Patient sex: M
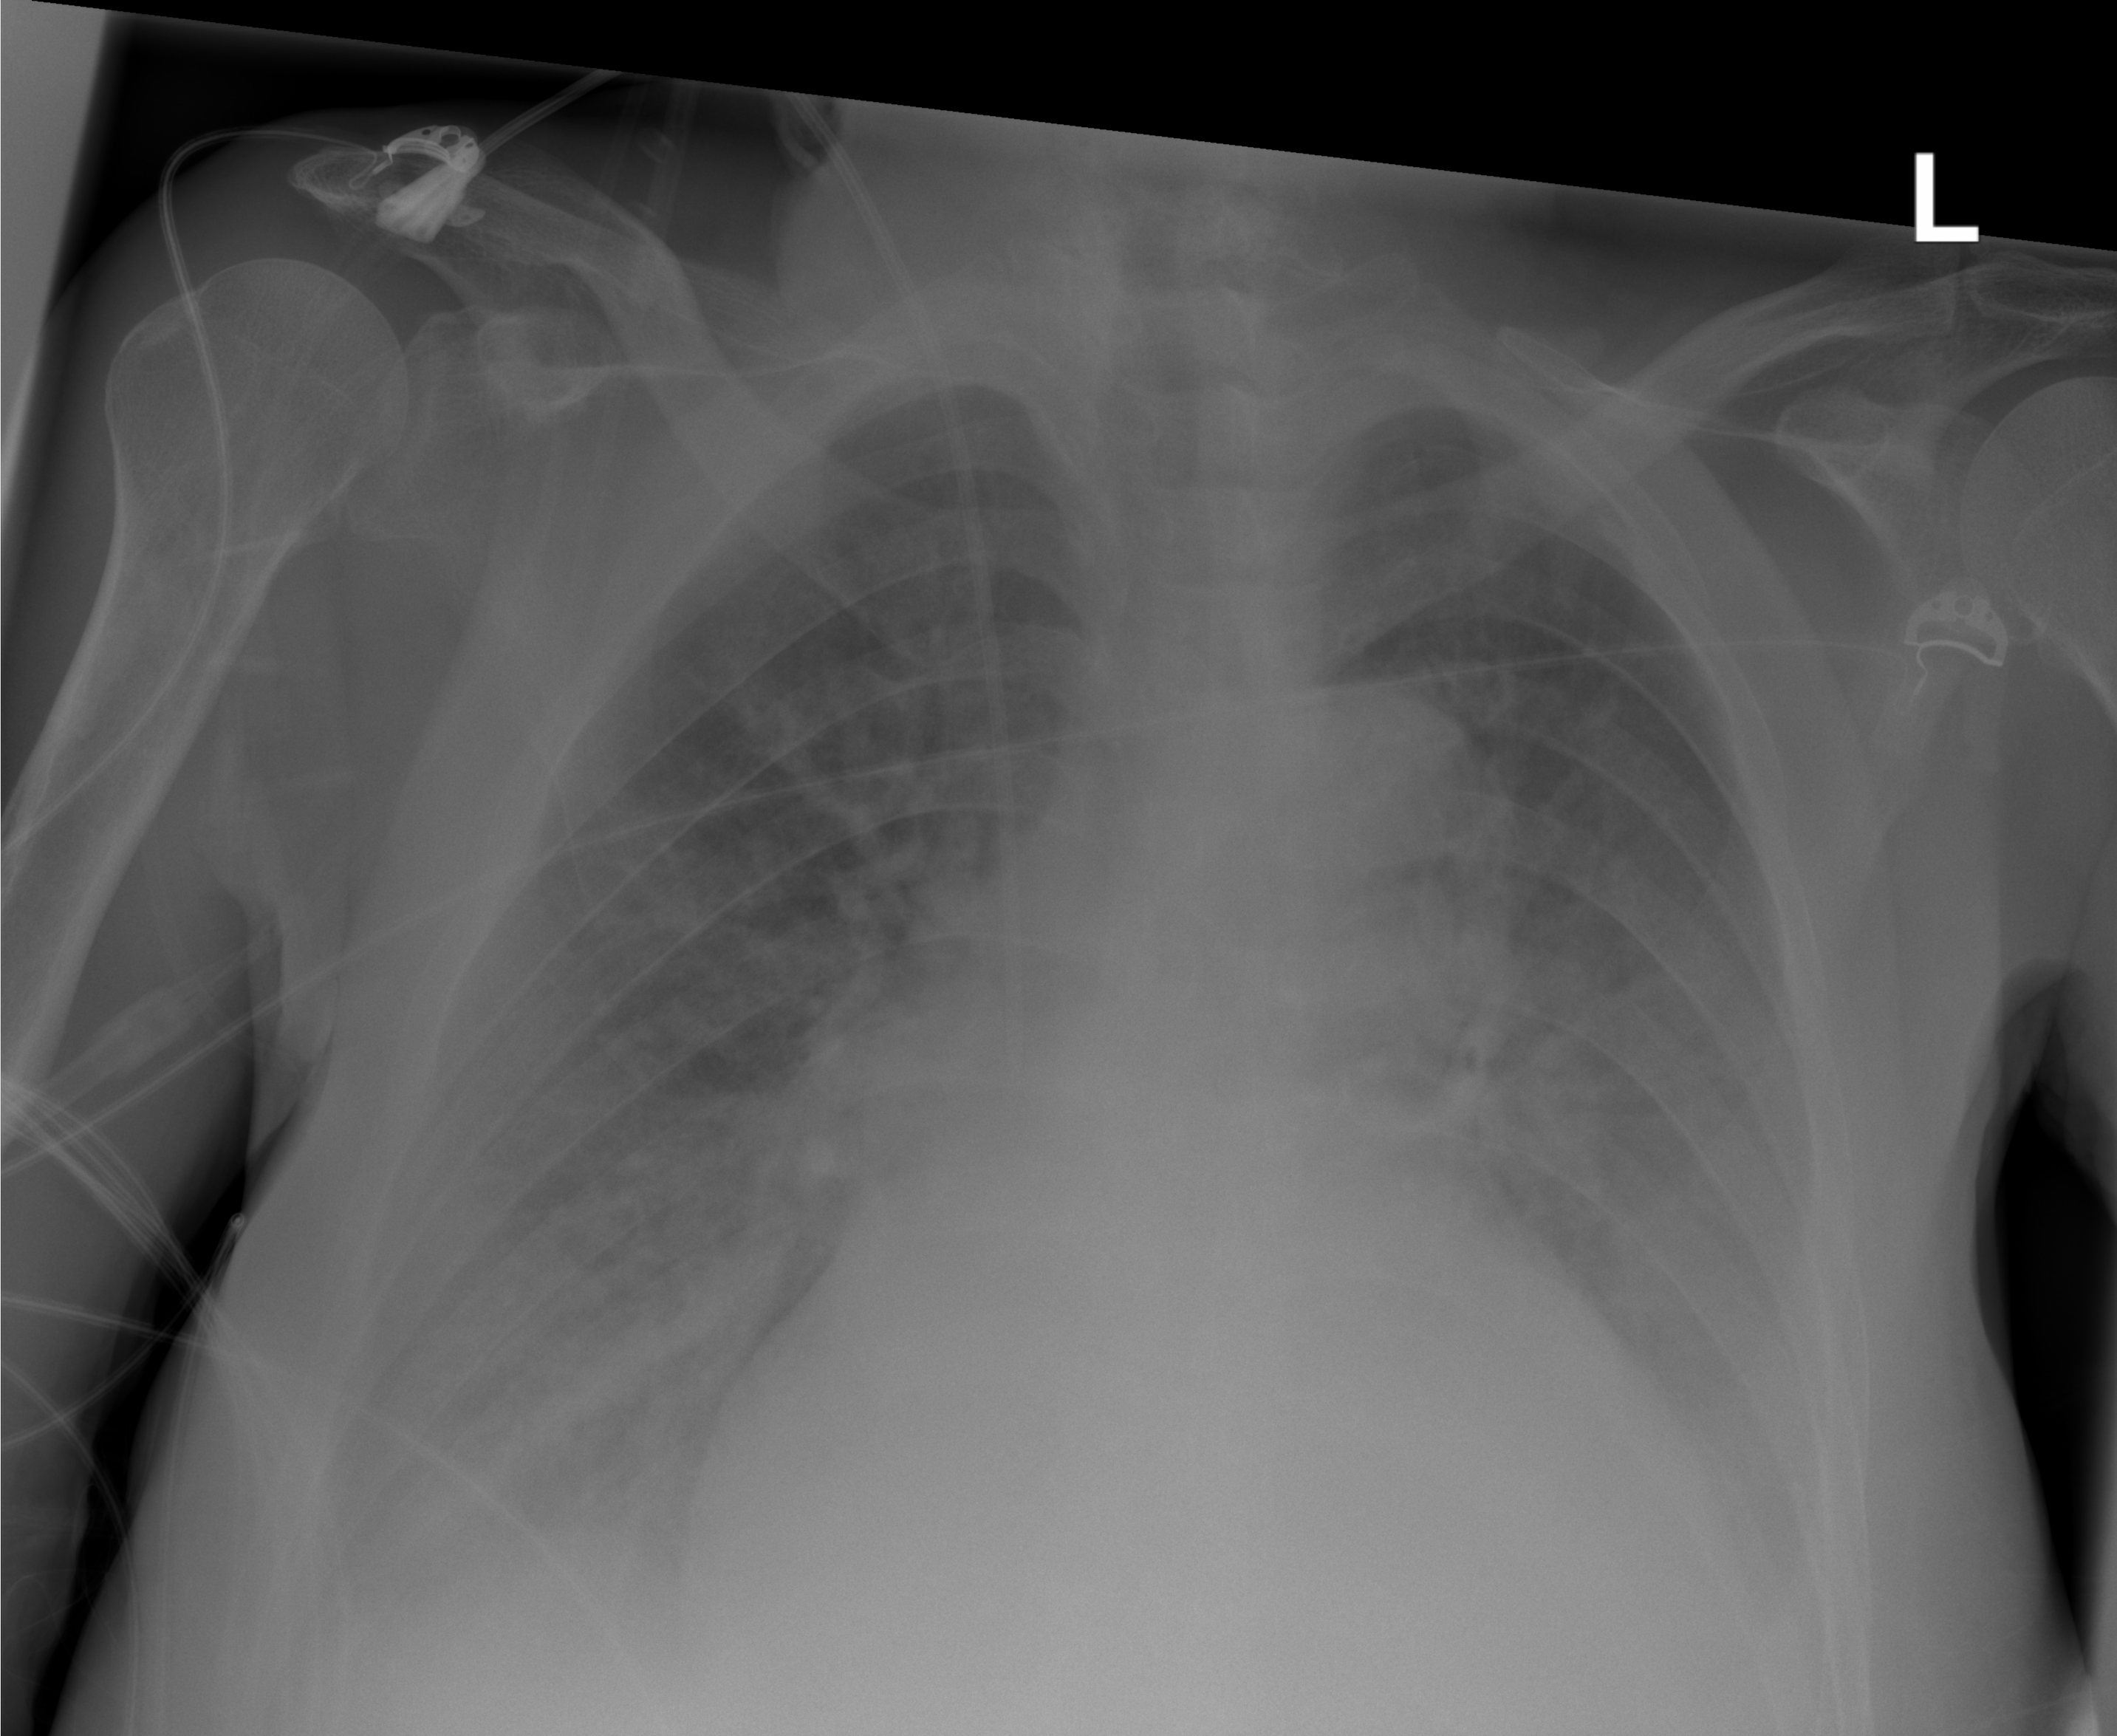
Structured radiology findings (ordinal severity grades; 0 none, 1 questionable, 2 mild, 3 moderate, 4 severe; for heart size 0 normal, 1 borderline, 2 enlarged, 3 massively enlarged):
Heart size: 3
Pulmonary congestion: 2
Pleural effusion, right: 3
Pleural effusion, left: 3
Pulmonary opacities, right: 2
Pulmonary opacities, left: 2
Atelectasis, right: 2
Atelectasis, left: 2